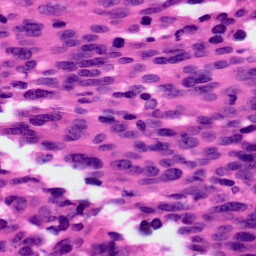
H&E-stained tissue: Ovarian